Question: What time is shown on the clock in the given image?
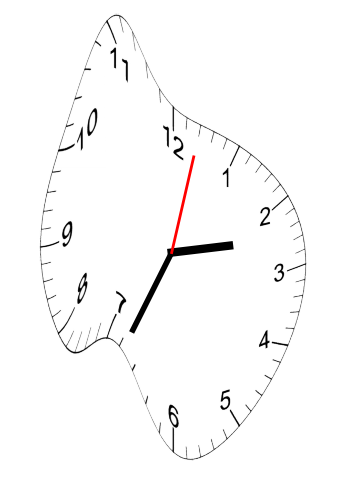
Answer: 02:34:02